Field crop: maize
Growth stage: 2
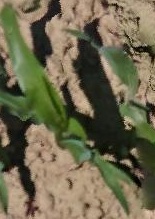
Species: maize